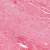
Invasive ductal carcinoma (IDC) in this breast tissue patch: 0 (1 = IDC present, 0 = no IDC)